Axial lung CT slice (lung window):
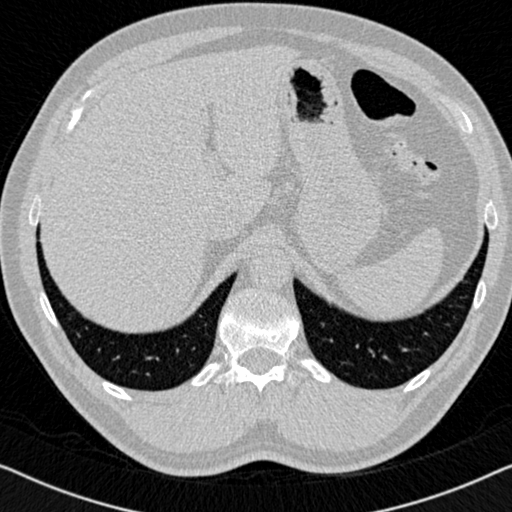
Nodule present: no